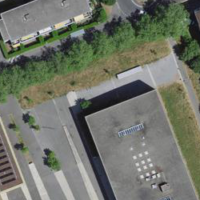
EUNIS habitat code: 54
Species observed at this site:
Primula veris